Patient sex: M
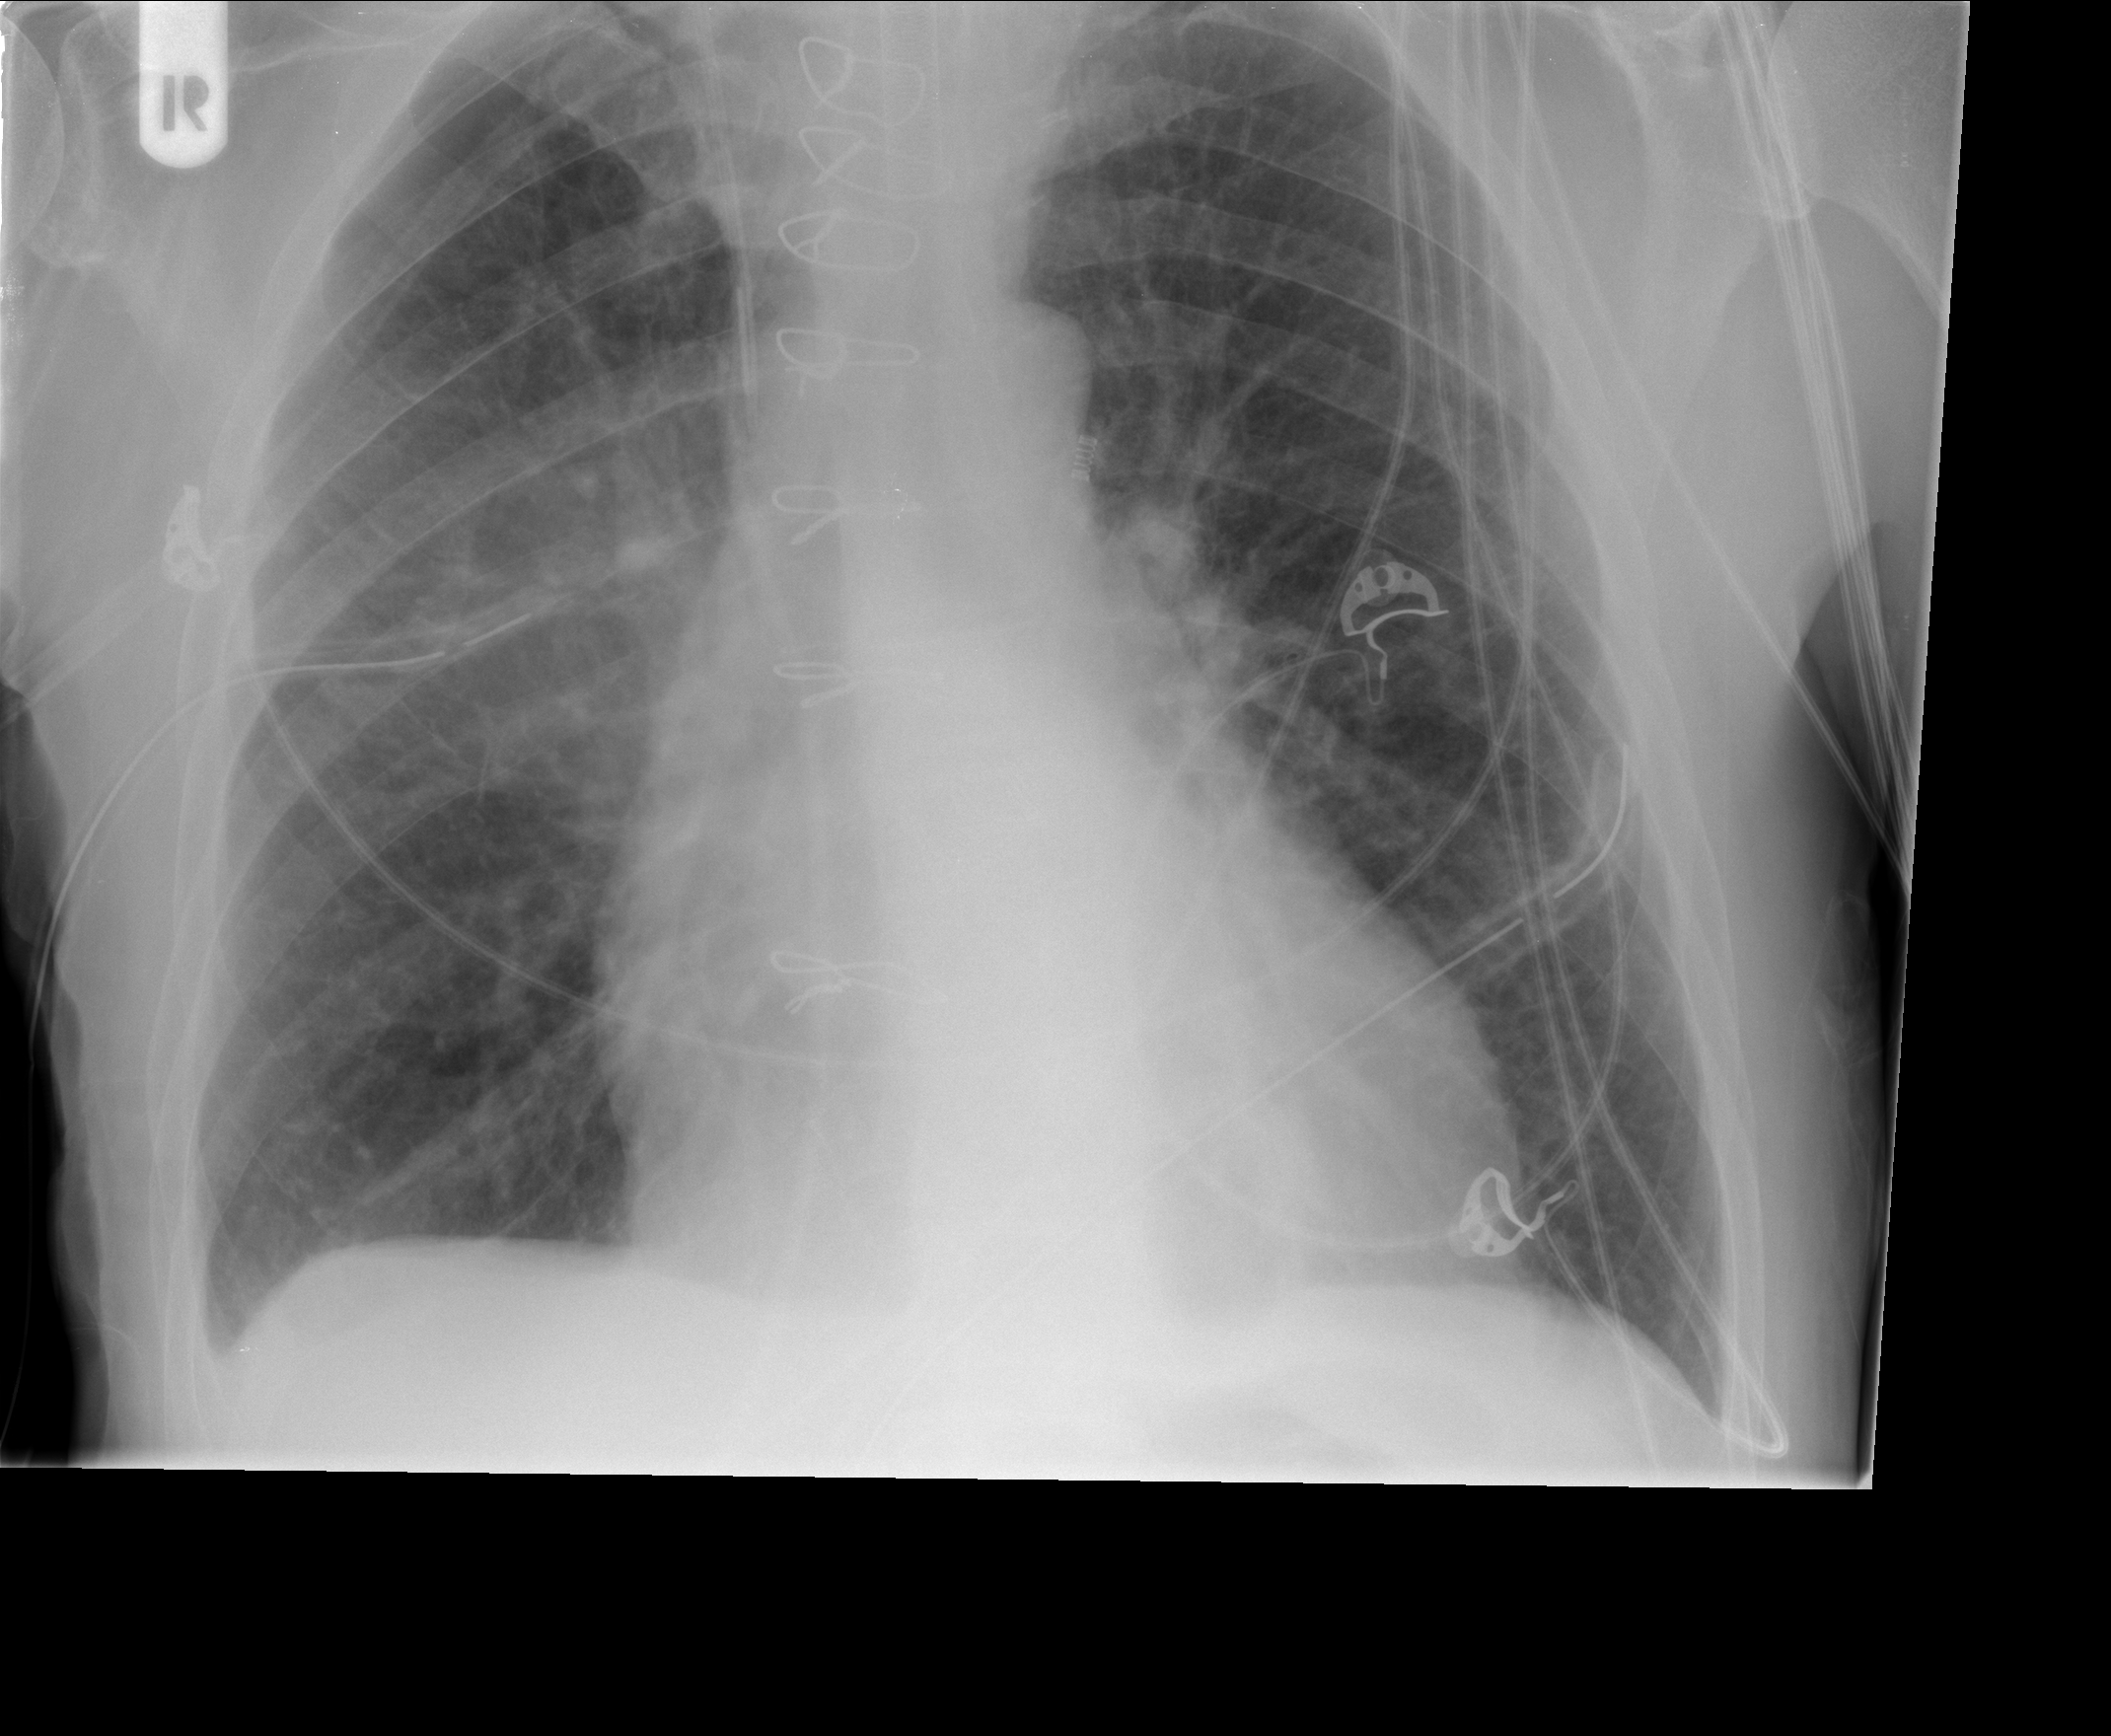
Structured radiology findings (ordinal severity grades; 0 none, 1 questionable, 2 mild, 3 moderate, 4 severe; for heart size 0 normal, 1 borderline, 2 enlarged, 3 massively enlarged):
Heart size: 1
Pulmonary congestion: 2
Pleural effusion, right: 1
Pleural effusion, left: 0
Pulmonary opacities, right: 2
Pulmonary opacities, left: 0
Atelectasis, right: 0
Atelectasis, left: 0